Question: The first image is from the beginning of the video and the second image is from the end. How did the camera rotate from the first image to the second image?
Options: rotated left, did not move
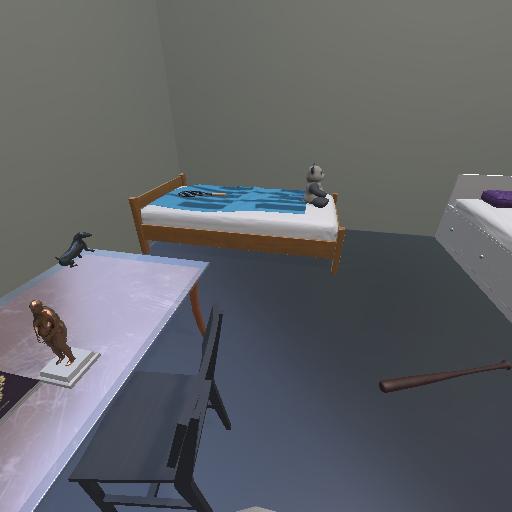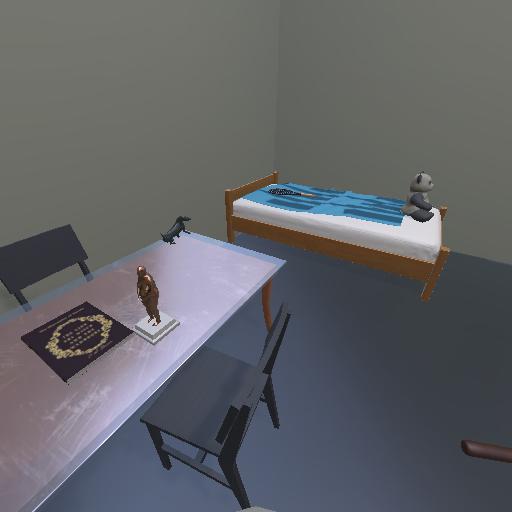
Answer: rotated left